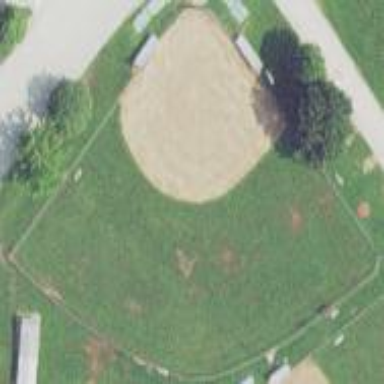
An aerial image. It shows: Baseball pitch for leisure land activities.